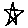
Label: star